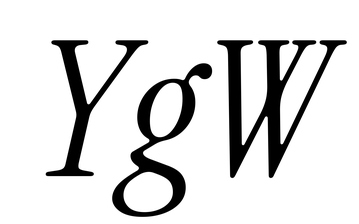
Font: InstrumentSerif-Italic